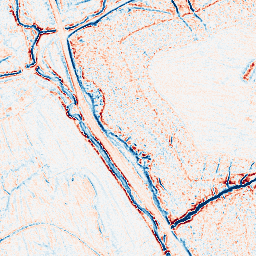
Category: edge_preserving
Decomposition family: anisotropic_diffusion
Decomposition parameters: iterations: 5
kappa: 100
gamma: 0.2
Upsampling method: quadratic
Upsampling parameters: scale: 2
Upsampling scale: 2